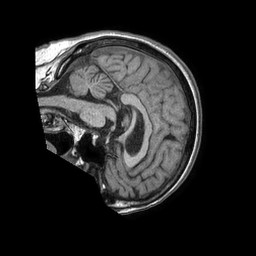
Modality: T1w
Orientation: sagittal
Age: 67
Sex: female
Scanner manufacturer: philips
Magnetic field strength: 1.5 T
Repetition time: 0.007523 s
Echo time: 0.003426 s